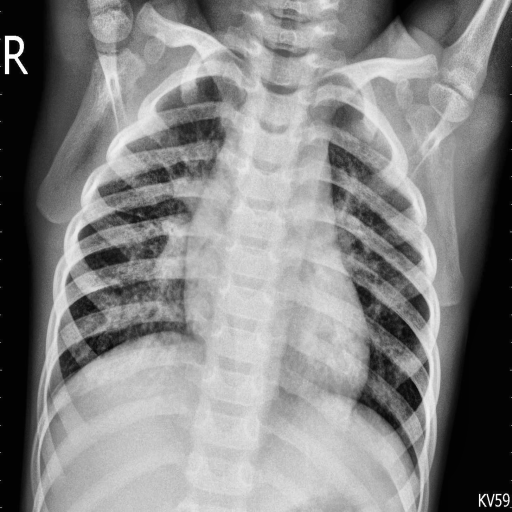
Finding: PNEUMONIA